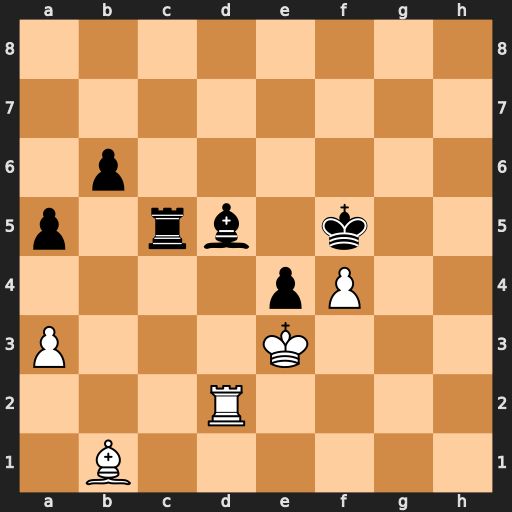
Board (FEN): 8/8/1p6/p1rb1k2/4pP2/P3K3/3R4/1B6
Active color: w
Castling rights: -
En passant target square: -
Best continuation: Rxd5+ Rxd5 Bxe4+ Ke6 Bxd5+ Kxd5 a4 Kc5 f5 Kd5 Kf4